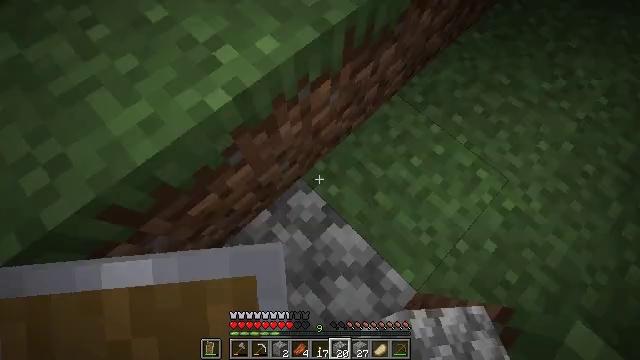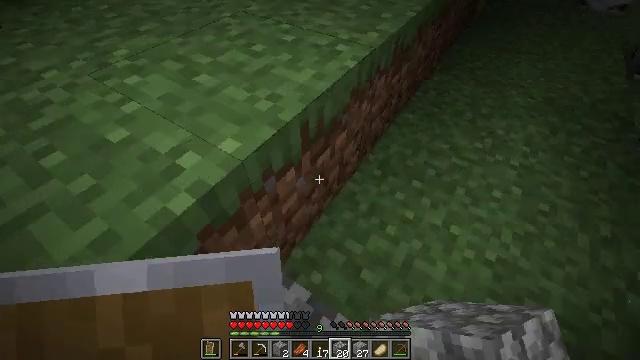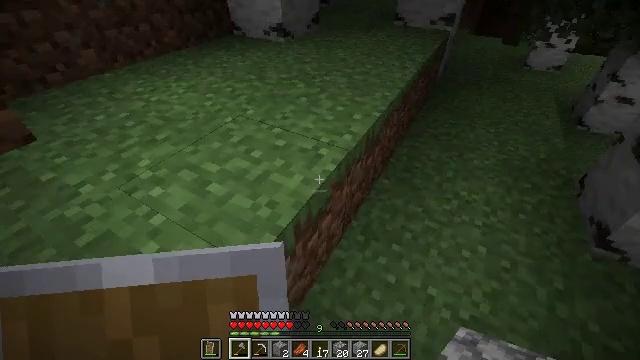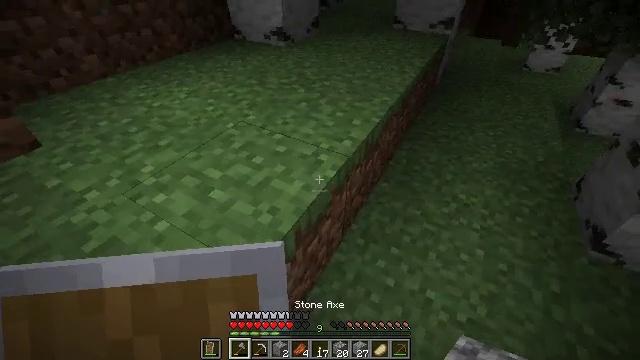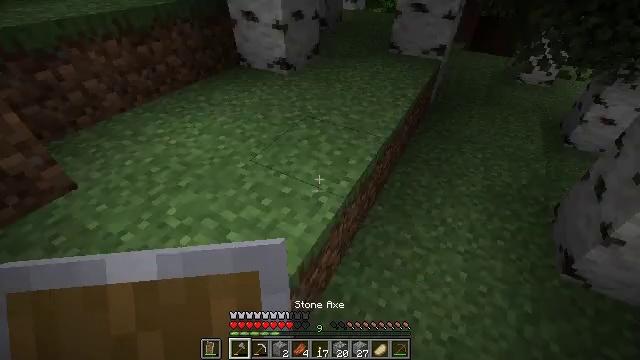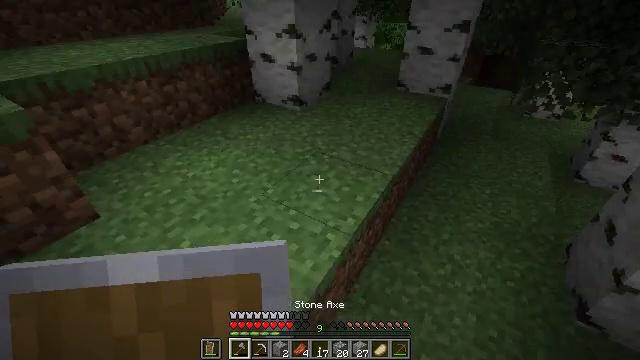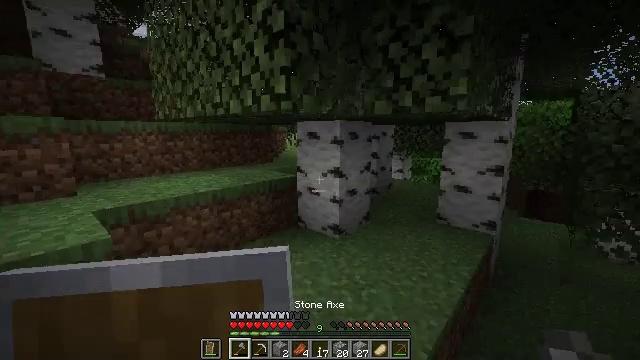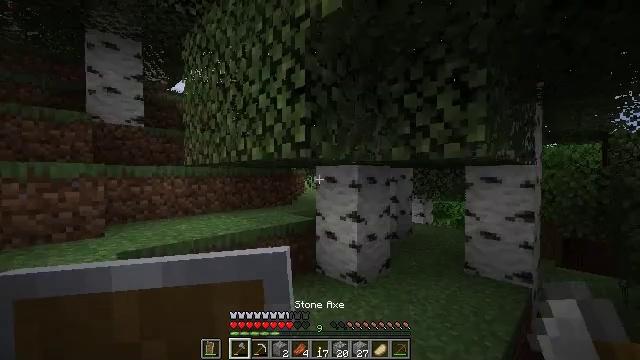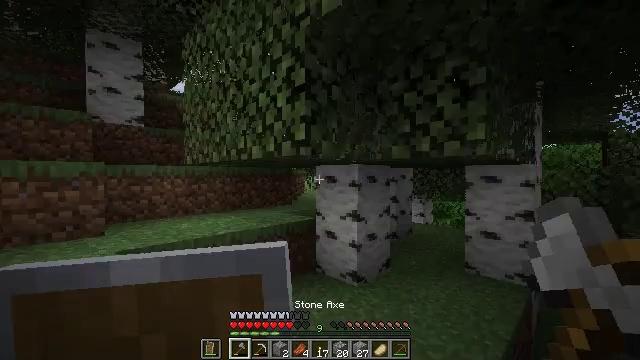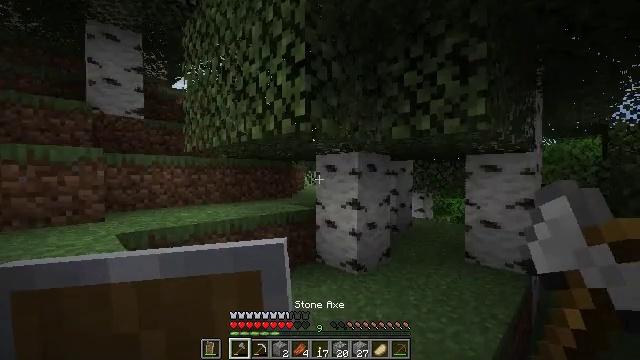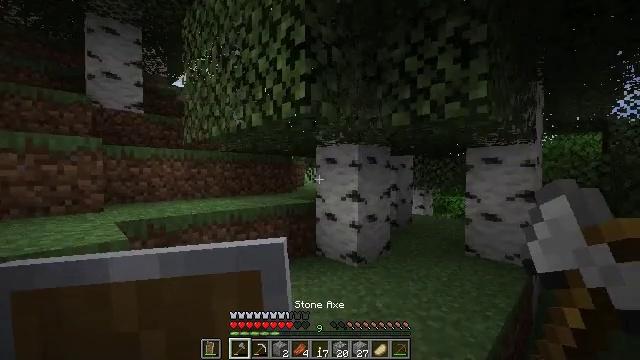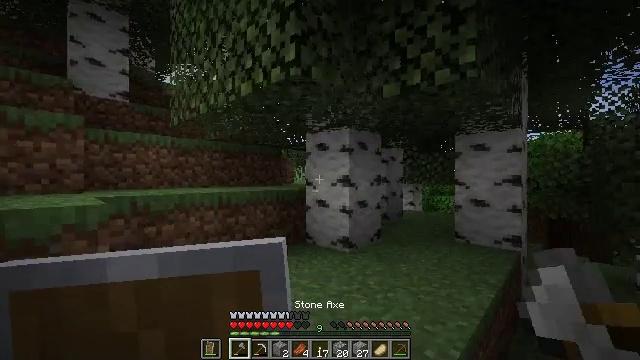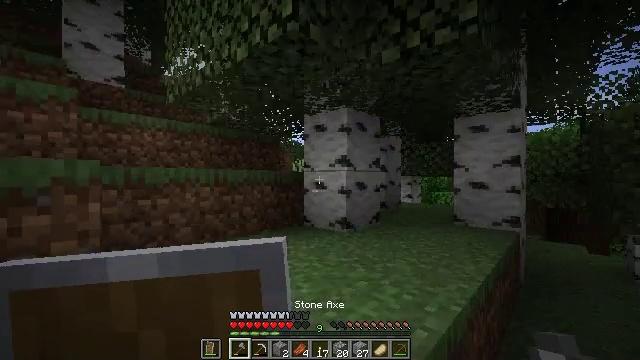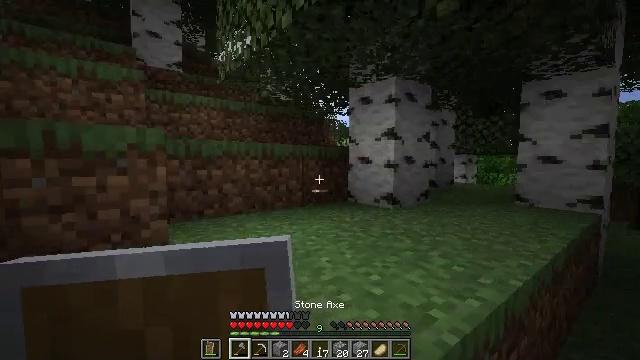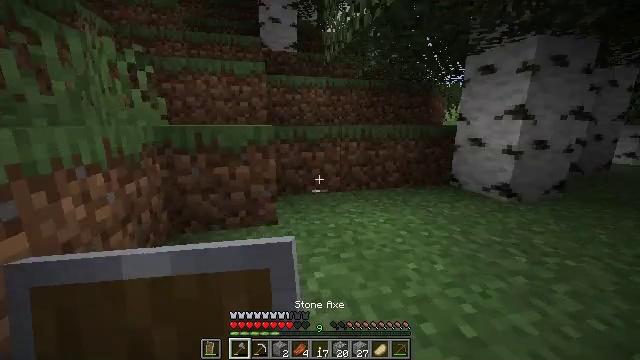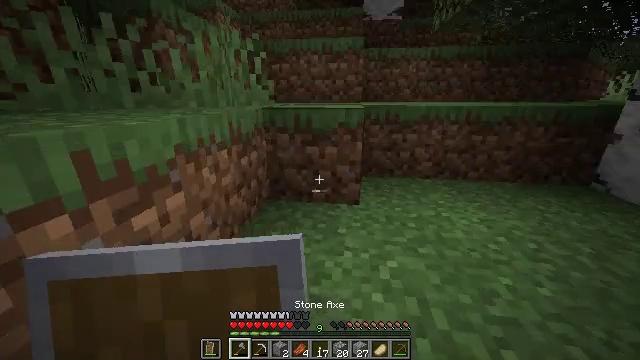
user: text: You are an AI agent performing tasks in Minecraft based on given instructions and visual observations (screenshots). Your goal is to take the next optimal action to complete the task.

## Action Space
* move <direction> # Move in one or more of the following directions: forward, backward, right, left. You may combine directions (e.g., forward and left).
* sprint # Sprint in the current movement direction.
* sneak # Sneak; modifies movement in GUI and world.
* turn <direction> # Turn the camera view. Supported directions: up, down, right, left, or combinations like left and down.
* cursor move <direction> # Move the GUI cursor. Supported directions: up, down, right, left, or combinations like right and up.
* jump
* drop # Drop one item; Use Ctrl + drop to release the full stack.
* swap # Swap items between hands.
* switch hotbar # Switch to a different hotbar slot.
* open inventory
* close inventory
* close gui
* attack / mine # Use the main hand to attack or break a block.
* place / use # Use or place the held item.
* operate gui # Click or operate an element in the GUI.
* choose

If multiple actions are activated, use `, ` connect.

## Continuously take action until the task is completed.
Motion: motion action
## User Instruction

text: Mine brown mushroom block in the forest.
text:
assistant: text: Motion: turn right and up, jump
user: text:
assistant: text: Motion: turn right and up, jump, switch to hotbar 1
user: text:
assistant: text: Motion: jump, switch to hotbar 1
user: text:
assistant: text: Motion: jump, switch to hotbar 1
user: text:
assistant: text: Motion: turn left and up
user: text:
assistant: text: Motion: turn left and up
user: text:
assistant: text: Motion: turn left and up
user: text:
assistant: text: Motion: no_op
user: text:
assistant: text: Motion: no_op
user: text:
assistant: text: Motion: move forward
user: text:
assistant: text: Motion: move forward, turn right and up
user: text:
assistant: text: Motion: move forward
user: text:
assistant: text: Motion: move forward, sprint, turn left and down
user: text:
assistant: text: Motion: move forward, sprint, turn left and down, jump
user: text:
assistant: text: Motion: move forward, sprint, turn left and down, jump
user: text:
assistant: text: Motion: move forward, sprint, turn left, jump
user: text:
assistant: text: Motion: move forward, sprint, turn left and up, jump
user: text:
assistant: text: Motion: move forward, sprint, turn left and up, jump
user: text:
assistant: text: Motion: move forward, sprint
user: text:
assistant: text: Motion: move forward, sprint
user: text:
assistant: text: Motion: move forward, sprint
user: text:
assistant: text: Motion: move forward, sprint
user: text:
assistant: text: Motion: move forward, sprint, turn left and down
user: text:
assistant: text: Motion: move forward and move right, sprint, turn left
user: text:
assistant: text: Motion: move forward and move right, sprint, turn left
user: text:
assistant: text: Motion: move forward and move right, sprint, turn left, jump
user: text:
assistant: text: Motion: move forward, sprint, turn left, jump
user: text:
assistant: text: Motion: move forward and move right, sprint, turn left, jump
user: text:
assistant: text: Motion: move forward and move right, sprint, jump
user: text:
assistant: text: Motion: move forward and move right, sprint, jump